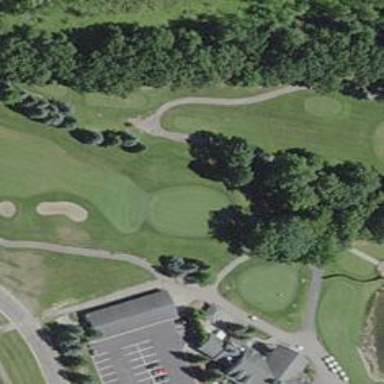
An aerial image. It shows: View of golf hole.